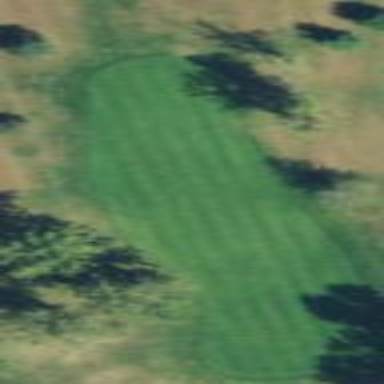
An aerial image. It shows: Grassy area designated as golf fairway.